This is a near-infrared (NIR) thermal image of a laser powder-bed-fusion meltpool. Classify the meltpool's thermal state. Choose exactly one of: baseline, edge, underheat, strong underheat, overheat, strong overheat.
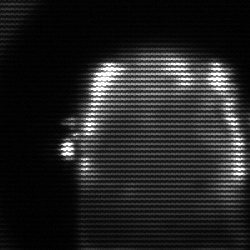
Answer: baseline